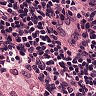
Metastatic tissue present: no